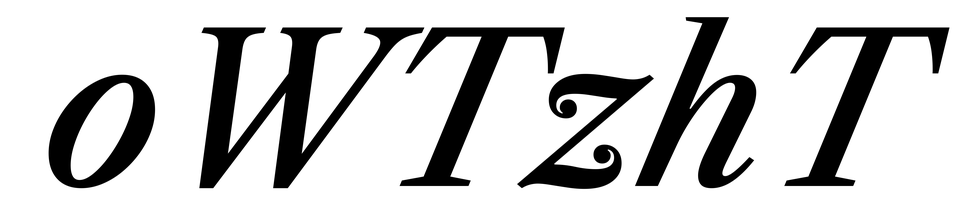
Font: LibreCaslonText-Italic_Medium_Italic